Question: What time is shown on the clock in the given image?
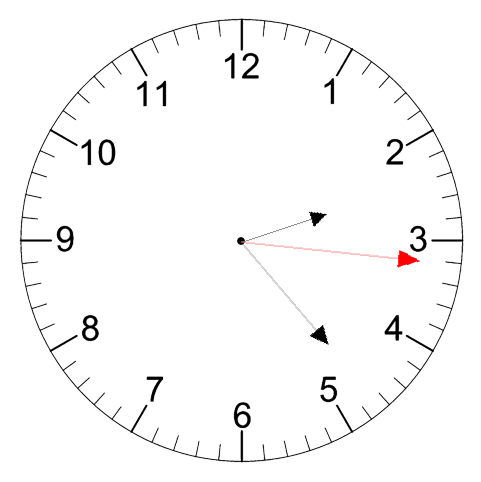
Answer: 02:23:16